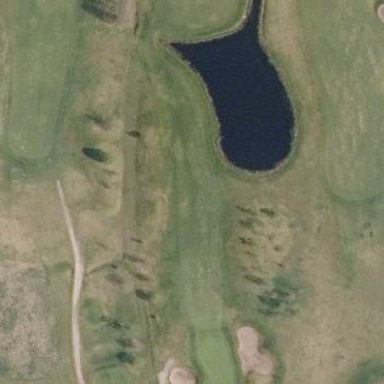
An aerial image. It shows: Golf fairway surrounded by grass.